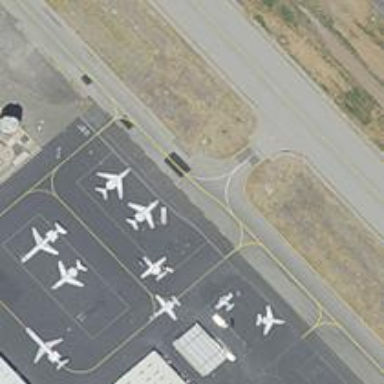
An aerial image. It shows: Image of taxiway at airport.